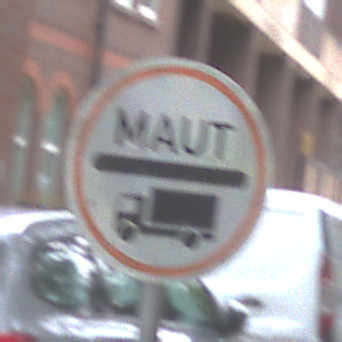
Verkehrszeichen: Mautpflicht
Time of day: MorningAfternoon
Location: Outdoor (Urban)
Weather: Overcast
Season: NotSpecified
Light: Natural